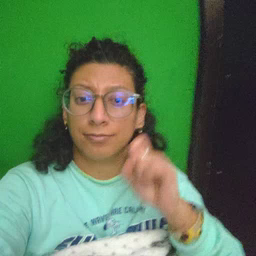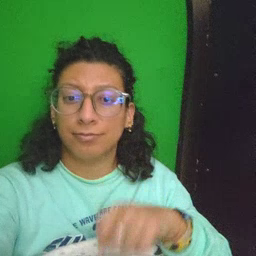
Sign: goose